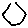
Label: hexagon